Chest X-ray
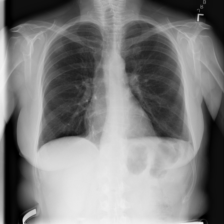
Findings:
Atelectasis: positive
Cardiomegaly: negative
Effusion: negative
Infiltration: negative
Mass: negative
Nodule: negative
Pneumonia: negative
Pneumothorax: negative
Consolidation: negative
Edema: negative
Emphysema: negative
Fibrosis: negative
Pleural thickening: negative
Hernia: negative